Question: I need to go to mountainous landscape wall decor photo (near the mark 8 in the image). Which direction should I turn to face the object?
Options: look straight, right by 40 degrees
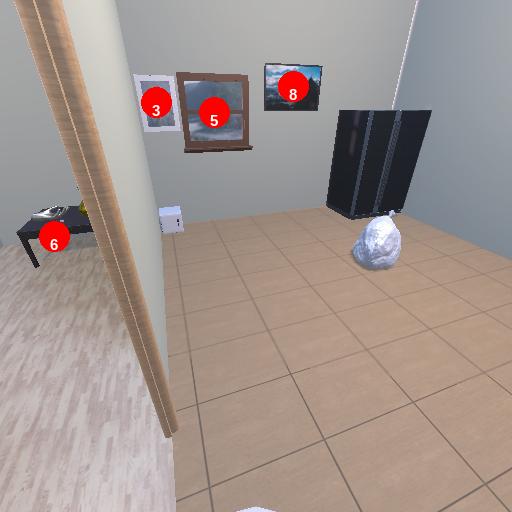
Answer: look straight